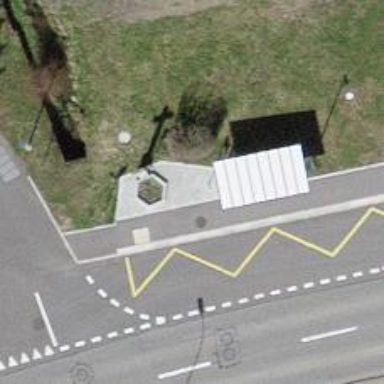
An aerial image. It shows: Platform for public transport with shelter.